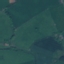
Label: Pasture